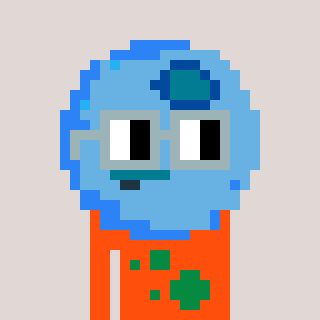
a pixel art character with square dark gray glasses, a blueberry-shaped head and a orange-colored body on a warm background